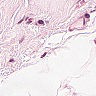
Metastatic tissue present: no